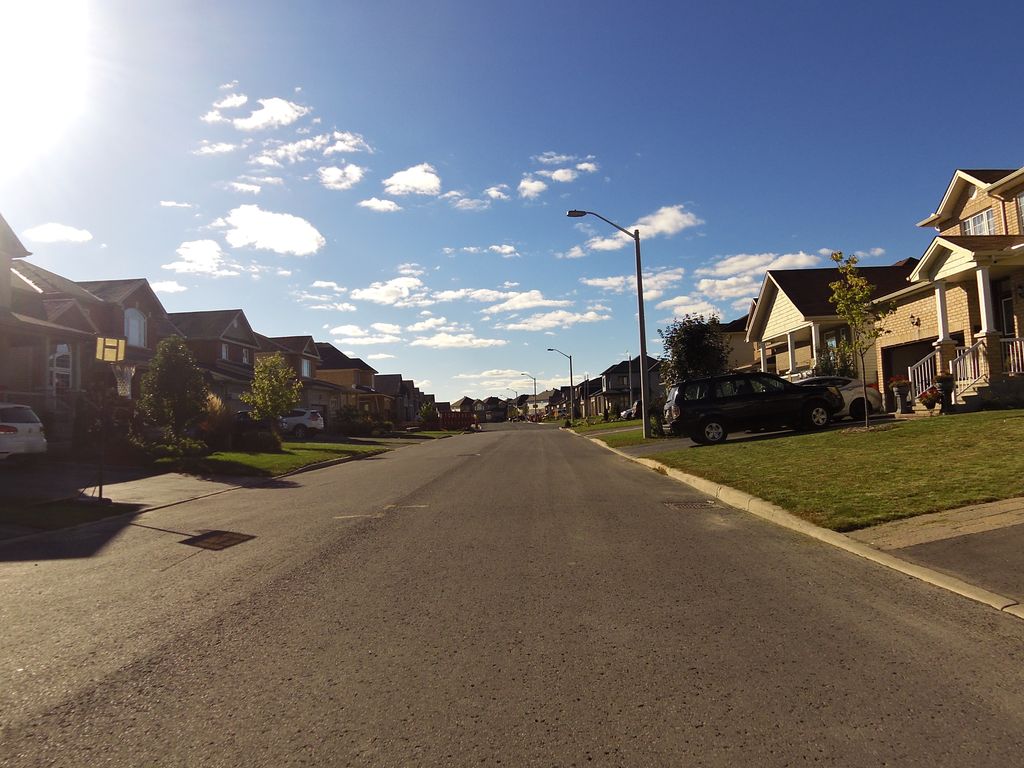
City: ottawa-gatineau